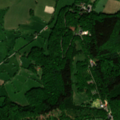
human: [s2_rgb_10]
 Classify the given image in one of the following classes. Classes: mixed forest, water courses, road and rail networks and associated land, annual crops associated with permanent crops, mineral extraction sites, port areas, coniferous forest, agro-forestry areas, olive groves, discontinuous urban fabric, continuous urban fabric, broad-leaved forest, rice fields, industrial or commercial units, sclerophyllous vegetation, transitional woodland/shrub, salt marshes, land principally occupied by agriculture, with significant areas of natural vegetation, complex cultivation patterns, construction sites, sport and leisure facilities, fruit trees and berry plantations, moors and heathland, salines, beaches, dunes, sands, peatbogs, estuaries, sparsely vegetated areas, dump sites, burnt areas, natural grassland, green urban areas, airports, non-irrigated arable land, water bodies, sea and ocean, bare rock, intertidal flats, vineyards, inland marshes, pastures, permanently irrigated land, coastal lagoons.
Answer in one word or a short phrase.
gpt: sport and leisure facilities, pastures, broad-leaved forest, mixed forest